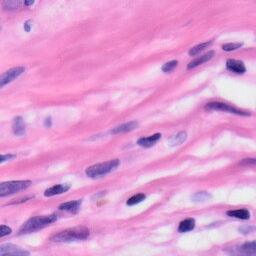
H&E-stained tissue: Skin